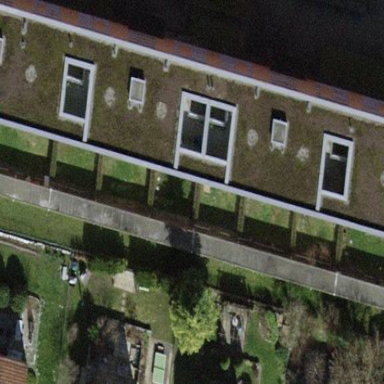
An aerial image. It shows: Rooftop bicycle parking area.